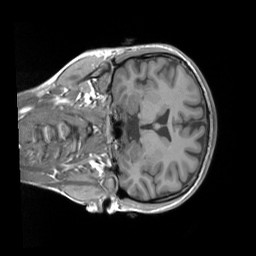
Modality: T1w
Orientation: coronal
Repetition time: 2 s
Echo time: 0.00252 s